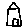
Label: house